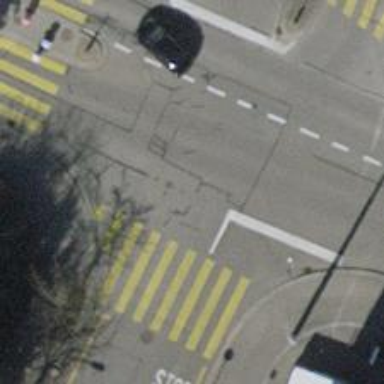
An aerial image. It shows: Unmarked crossing with traffic calming table on the road.